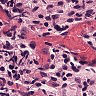
Metastatic tissue present: no